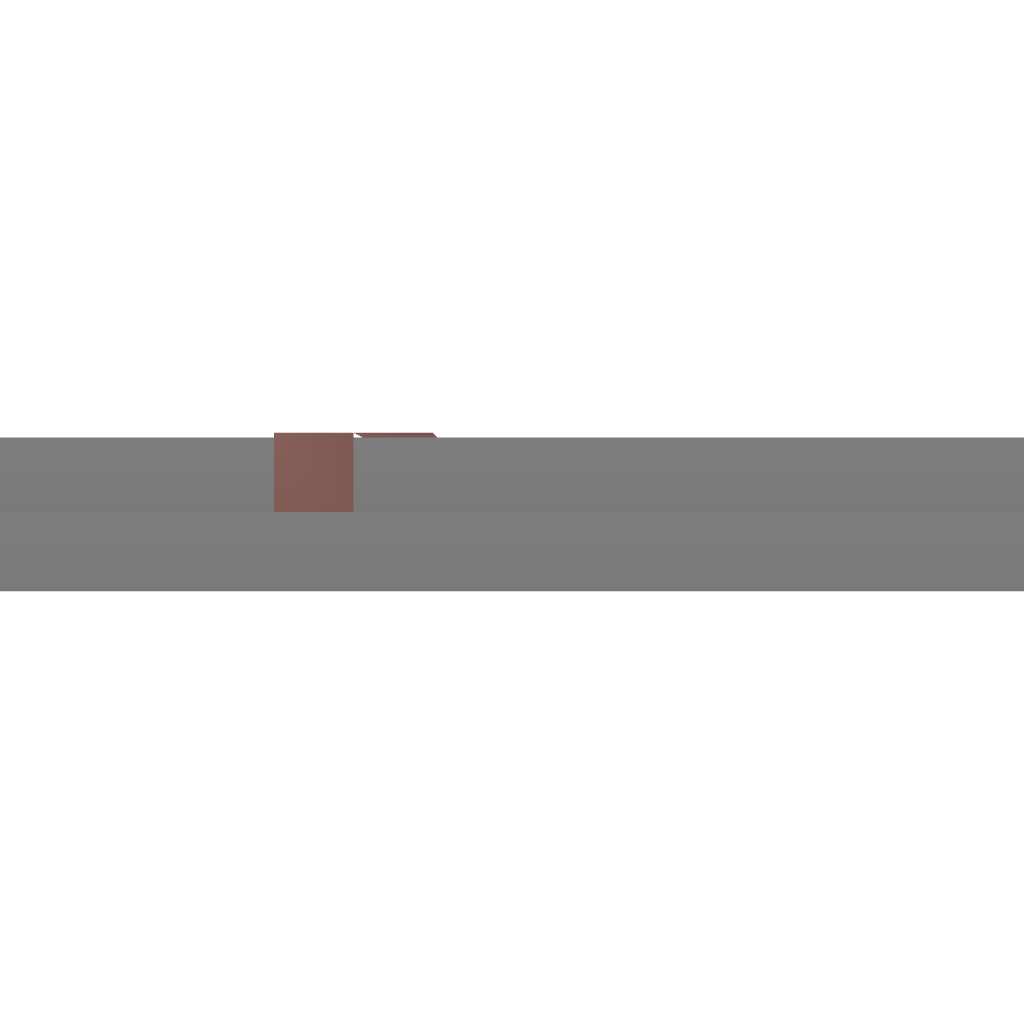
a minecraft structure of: small bank with vault bad low quality